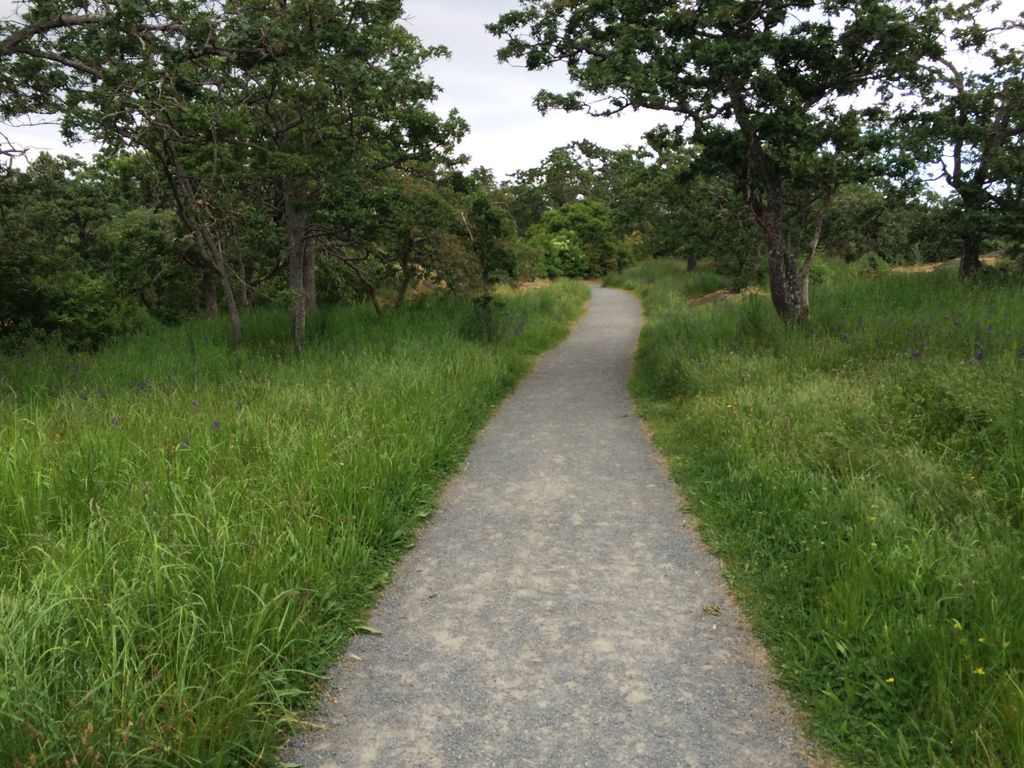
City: victoria